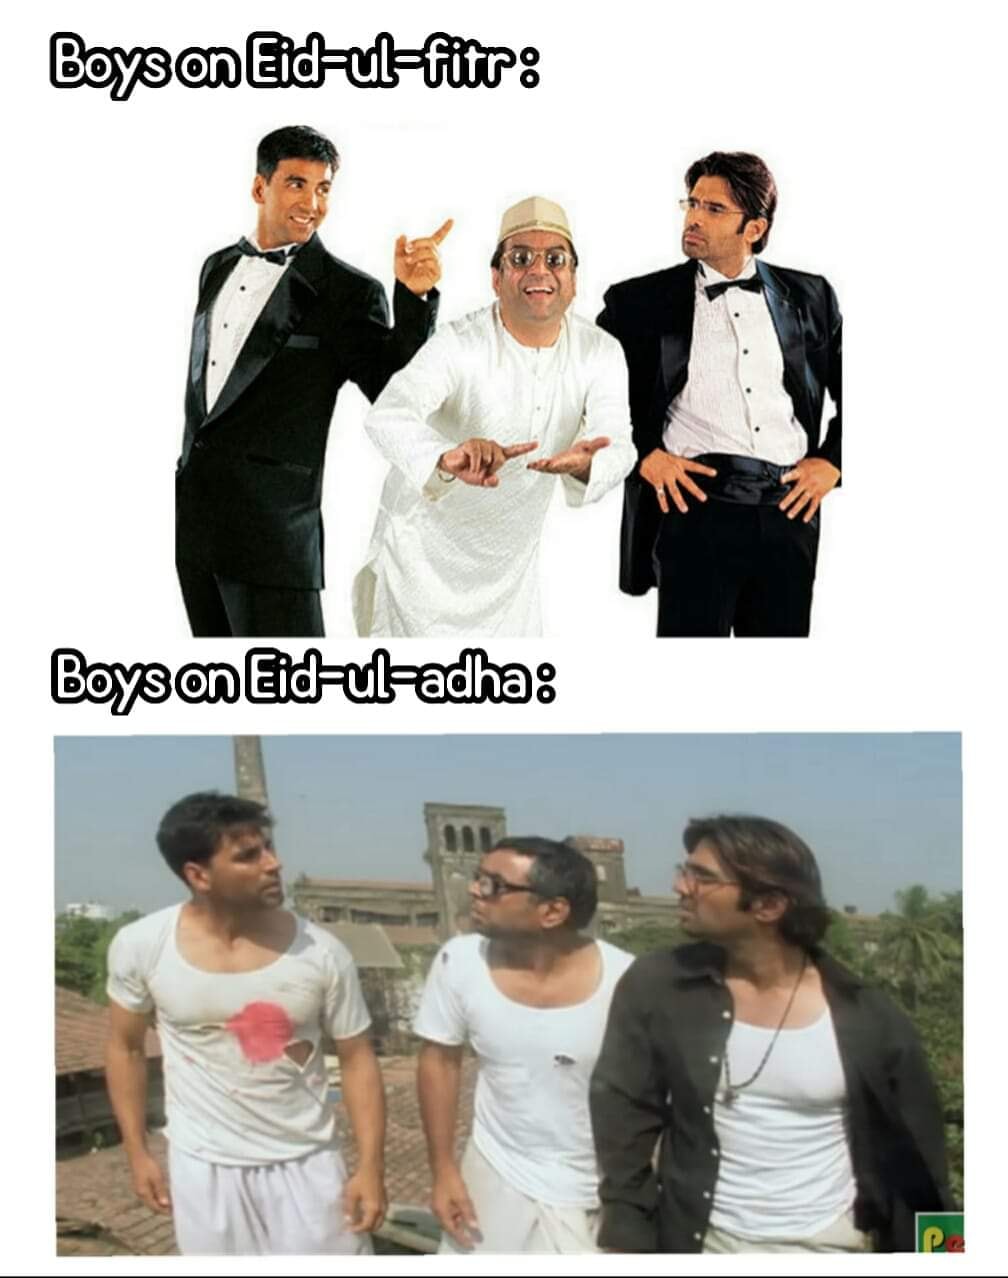
Caption: Boys on Eid-ul-fitr:   Boys on Eid-ul-adha:
Label: non-hate